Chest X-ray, AP view. Patient: 49 years old, sex F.
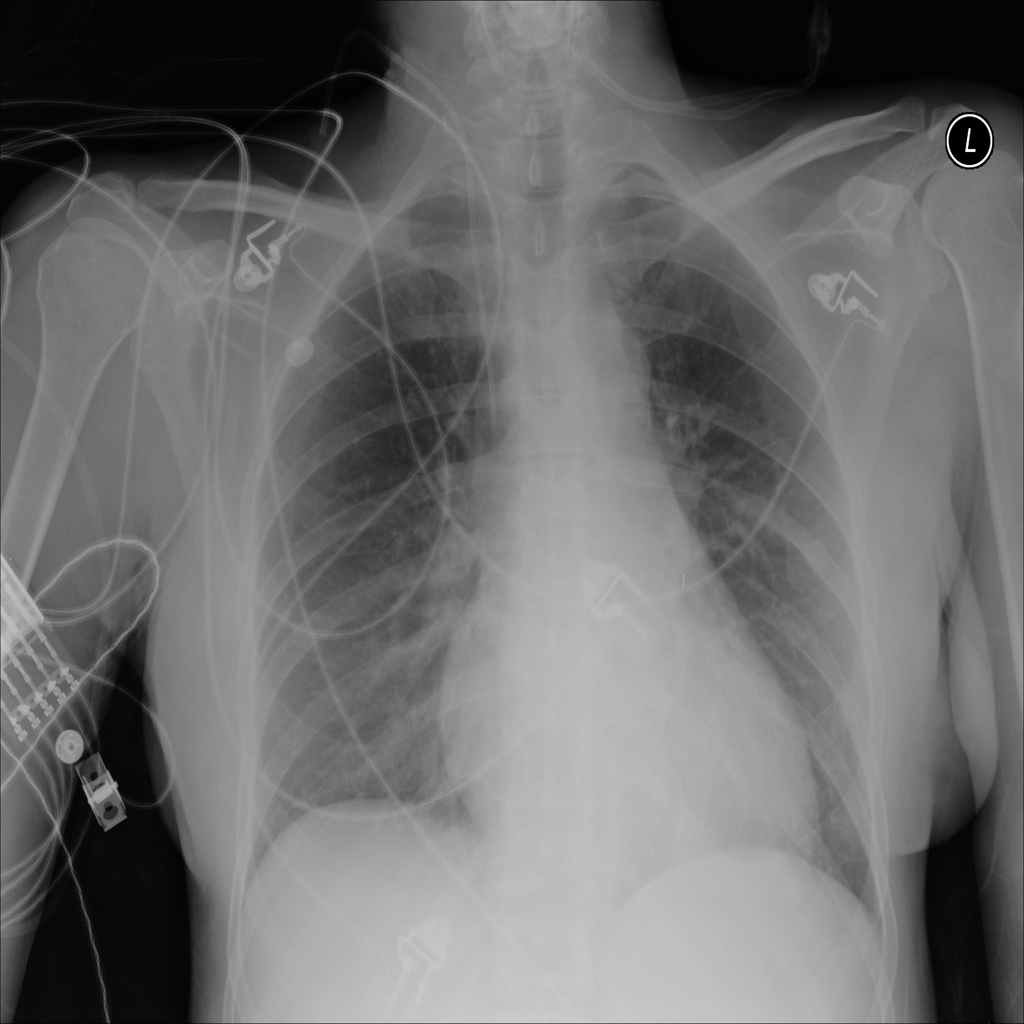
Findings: No Finding